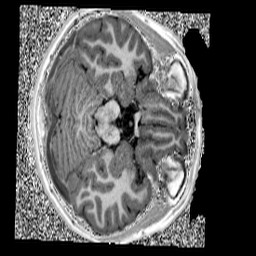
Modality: UNIT1
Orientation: axial
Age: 12
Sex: female
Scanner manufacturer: siemens
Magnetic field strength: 3 T
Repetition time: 4 s
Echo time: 0.00299 s